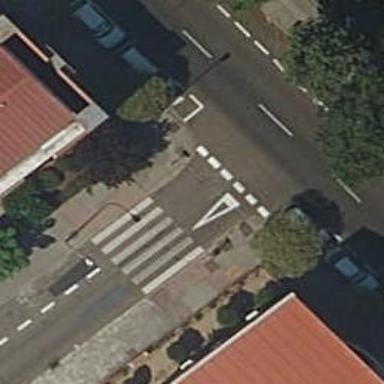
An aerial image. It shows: Road with "give way" sign.